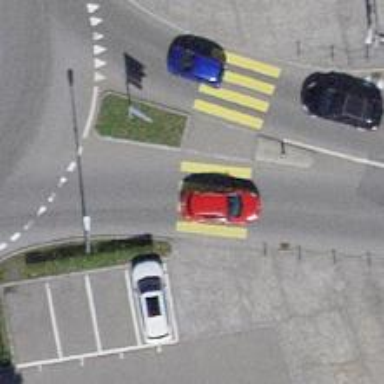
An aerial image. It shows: Footway with zebra crossing.